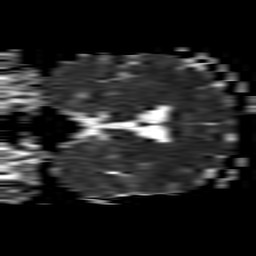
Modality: ADC
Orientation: coronal
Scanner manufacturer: philips
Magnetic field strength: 1.5 T
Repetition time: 3.406 s
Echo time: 0.06922 s